Question: I am new to TCP/IP and trying hard to learn basics. Well, I really wonder about inbound rules and outbound rules of Firewall and concept of source adress:port, destination adress:port.
For example I am investigating port 80. I know that http uses port 80. But when I try to listen the traffic I see that my browser doesn't use 80. As you see from the image only destination port 80 is used and "destination" should be the server that hosts web pages not my computer. And also there is no used port 80 on source port, "source" should be my computer.

My browser uses some other ports as source and goes to server port 80. From that, I understand that port 80 of my computer is not used for http, only server computers that host the web pages used port 80 but if I close port 80 or my computer from outbound rules the internet dooesn't work. But as I understood before from the image, port 80 is not used on my computer.
Really confused. Can anybody clarify it for me?
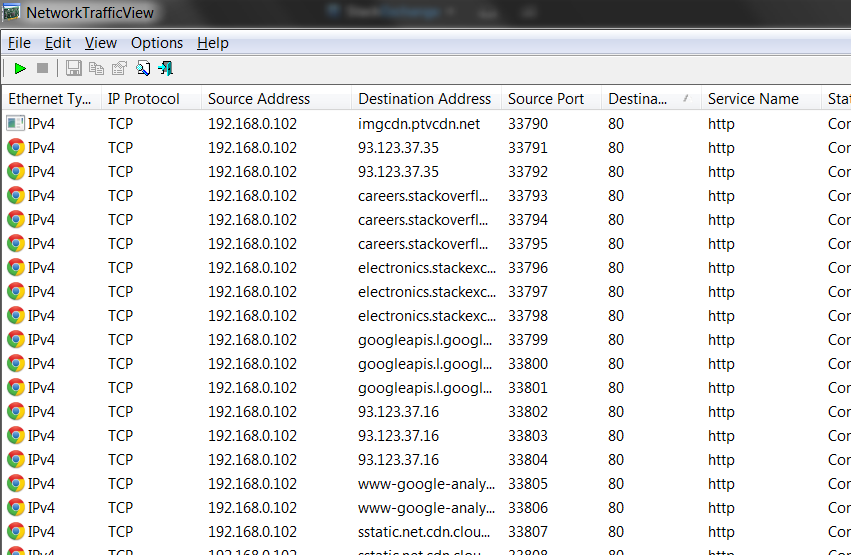
Answer: You are right : the communication goes from your computer (source port chosen "randomly") to a web server (destination port 80). And from a web server (source port 80) to your computer (destination port xxxxx) for the server's responses.
If you close port 80 in outbound rules, your computer will not be able to access any web server because this rule means that your firewall drops any packets which are send from your computer to a destination on port 80.
Actually, the packets you send contains parameters such as :
'''
Your_IP, Server_IP, Source_port (xxxxx), Destination port (80)
'''
When your firewall sees that kind of packet, it applies the outbound rules If your outbound rule is to close port 80 (which means to drop any packets whose destination port is 80) it is normal to see the packets you try to send to a web server getting dropped.
closing port 80 in outbound rules doesn't mean you close your computer's port 80. It means your firewall drops packets whose destination port is 80.